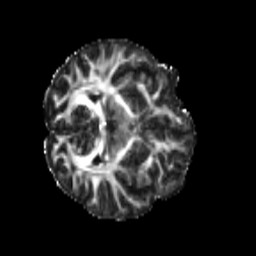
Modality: FA
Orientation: axial
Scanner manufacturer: siemens
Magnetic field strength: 3 T
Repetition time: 4 s
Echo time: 0.0594 s